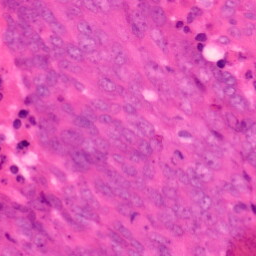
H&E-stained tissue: Colon